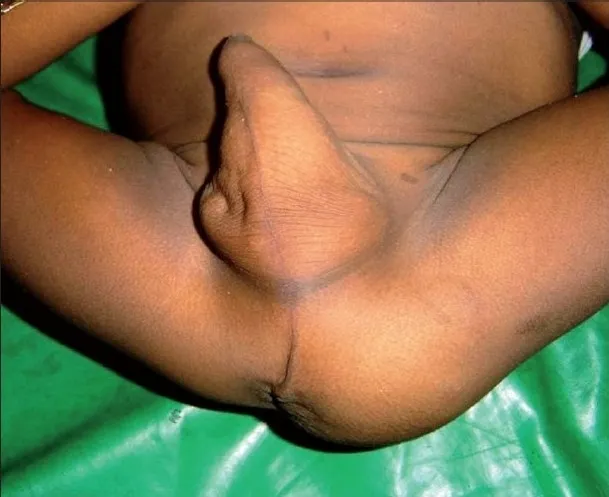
Erected penis with gluteal mass.
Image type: medical_photograph (other_medical_photograph)